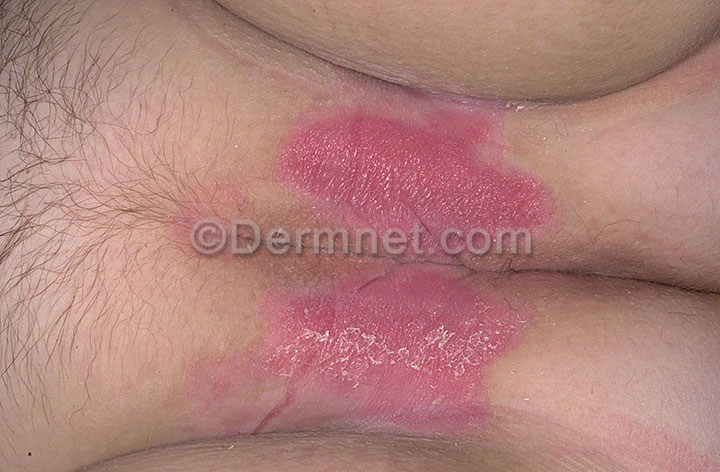
Disease: Psoriasis pictures Lichen Planus and related diseases